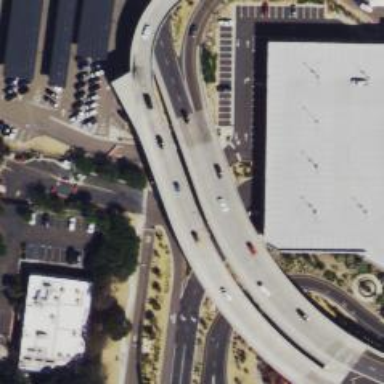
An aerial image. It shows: Asphalt road bridge over secondary link road.